Question: There's a way to, when the user touches outside the view, the app detects the closer point inside this view? I want to detect just like the image below.

EDIT:
'''
CGPoint touchPoint = [[touches anyObject] locationInView:self.view];
if (CGRectContainsPoint([_grayView frame], touchPoint)) {
// The touch was inside the gray view
} else {
// The touch was outside the view. Detects where's the closer CGPoint inside the gray view.
// The detection must be related to the whole view (In the image example, the CGPoint returned would be related to the whole screen)
}
'''
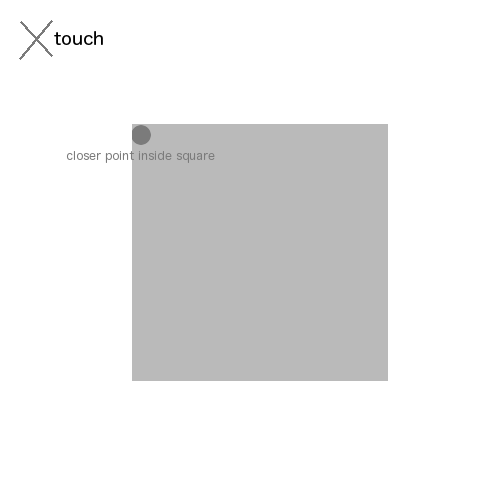
Answer: '''
static float bound(float pt, float min, float max)
{
if(pt < min) return min;
if(pt > max) return max;
return pt;
}
static CGPoint boundPoint(CGPoint touch, CGRect bounds)
{
touch.x = bound(touch.x, bounds.origin.x, bounds.origin.x + bounds.size.width;
touch.y = bound(touch.y, bounds.origin.y, bounds.origin.y + bounds.size.height;
return touch;
}
'''